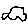
Label: car